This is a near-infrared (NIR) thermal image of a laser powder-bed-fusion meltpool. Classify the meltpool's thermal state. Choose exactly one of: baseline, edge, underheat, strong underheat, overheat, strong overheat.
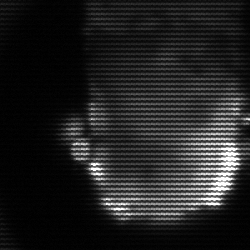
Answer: baseline